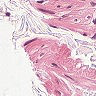
Metastatic tissue present: no